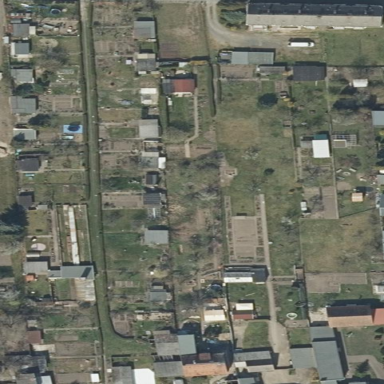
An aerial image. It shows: Allotments area.